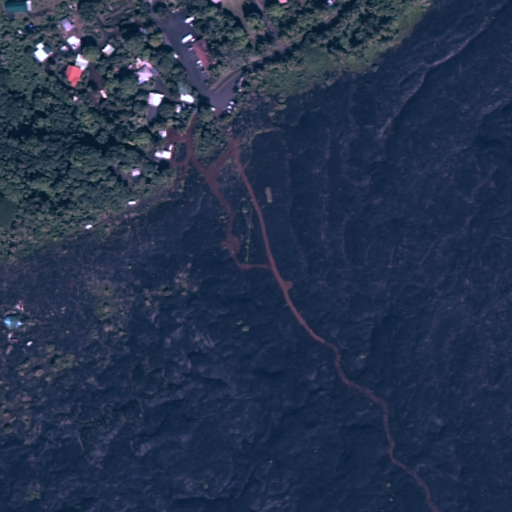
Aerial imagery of beach in Hawaii named Kaimu Beach (historical) containing only unknown